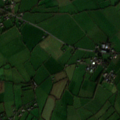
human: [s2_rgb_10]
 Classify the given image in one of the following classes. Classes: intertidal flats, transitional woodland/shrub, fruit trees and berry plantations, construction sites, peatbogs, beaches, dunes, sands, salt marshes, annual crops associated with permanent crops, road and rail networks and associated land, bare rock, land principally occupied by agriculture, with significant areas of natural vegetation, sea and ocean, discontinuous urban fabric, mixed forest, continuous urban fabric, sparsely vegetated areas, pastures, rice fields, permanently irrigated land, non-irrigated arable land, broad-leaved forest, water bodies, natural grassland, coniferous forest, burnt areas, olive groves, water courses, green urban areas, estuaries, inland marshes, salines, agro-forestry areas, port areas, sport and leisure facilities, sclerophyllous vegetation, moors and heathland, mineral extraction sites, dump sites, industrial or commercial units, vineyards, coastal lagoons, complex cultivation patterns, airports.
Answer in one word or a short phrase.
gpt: pastures